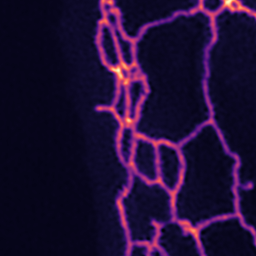
Label: Super-resolution ER image